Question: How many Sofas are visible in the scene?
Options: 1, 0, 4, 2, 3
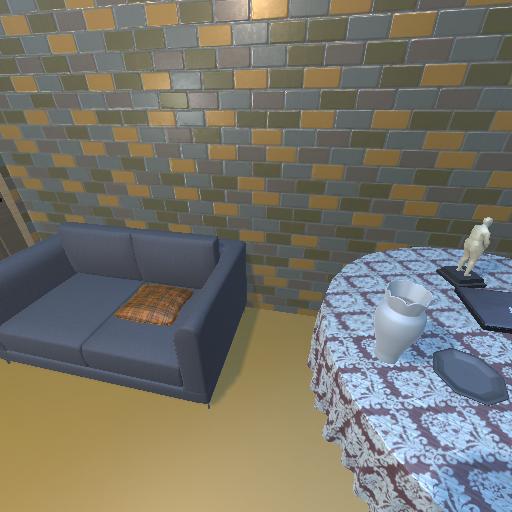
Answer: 1